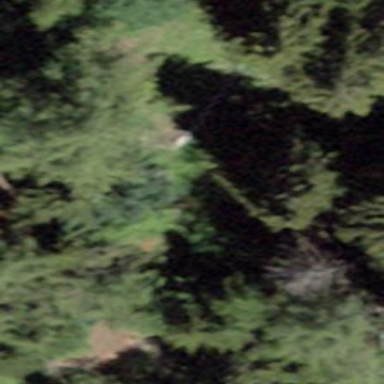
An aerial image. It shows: Forest area.